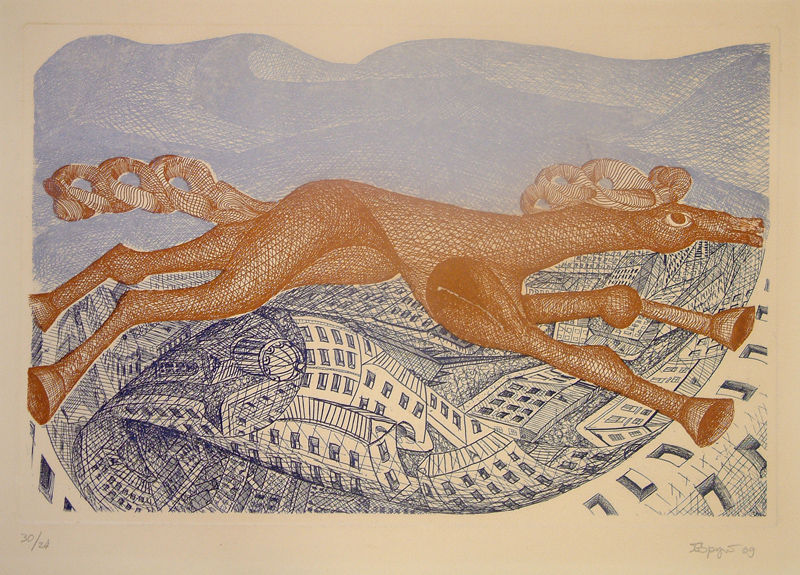
Titel: The Flying Horse, The Flying Horse
Künstler: Vil’iam Brui
Standort: Amherst (Massachusetts, USA)
Institution: Mead Art Museum, Amherst College
Schlagwörter: blue, church, red, white, window, face, nose, windows, print, brown, perspective, sky, building, head, hills, house, landscape, mountain, mountains, orange, houses, eyes, drawing, paper, mouth, line, tail, flying, curl, twisted, door, town, city, dome, brick, buildings, facade, animal, deer, eye, legs, lines, horse, goat, hors, hoofs, distorted, warped, leg, brwon, hourse, oragnge, stretch, 'blue, landskape, wireframe